Question: I am trying to make the inner text turn green when I hover over. However it is not doing so and I am not sure why. I am using Twitter bootstrap

Here is my code:
CSS:
'''
#nav_pills li:hover {
color: green;
}
'''
HTML:
'''
<nav class="navbar navbar-default">
<ul id="nav_pills" class="nav nav-pills" role="tablist">
<li role="presentation"><a href="#about">About</a></li>
<li role="presentation"><a href="#services">Services</a></li>
<li role="presentation"><a href="#portfolio">Portfolio</a></li>
<li role="presentation"><a href="#contact">Contact</a></li>
</ul>
</nav>
'''
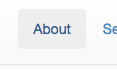
Answer: Add the 'a'selector to your CSS
'''
#nav_pills li:hover a{
color: green;
}
'''